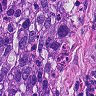
Metastatic tissue present: yes